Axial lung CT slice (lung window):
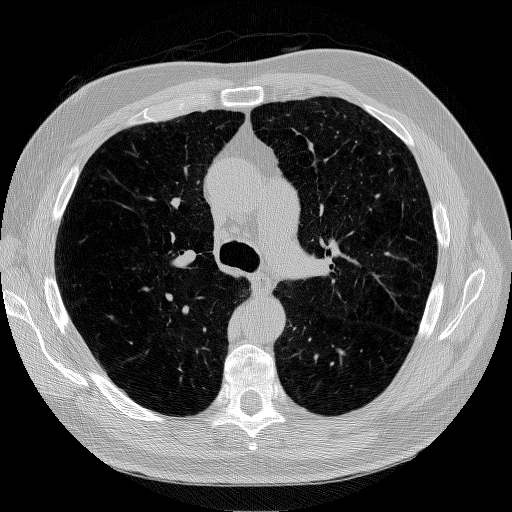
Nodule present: no